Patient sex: M
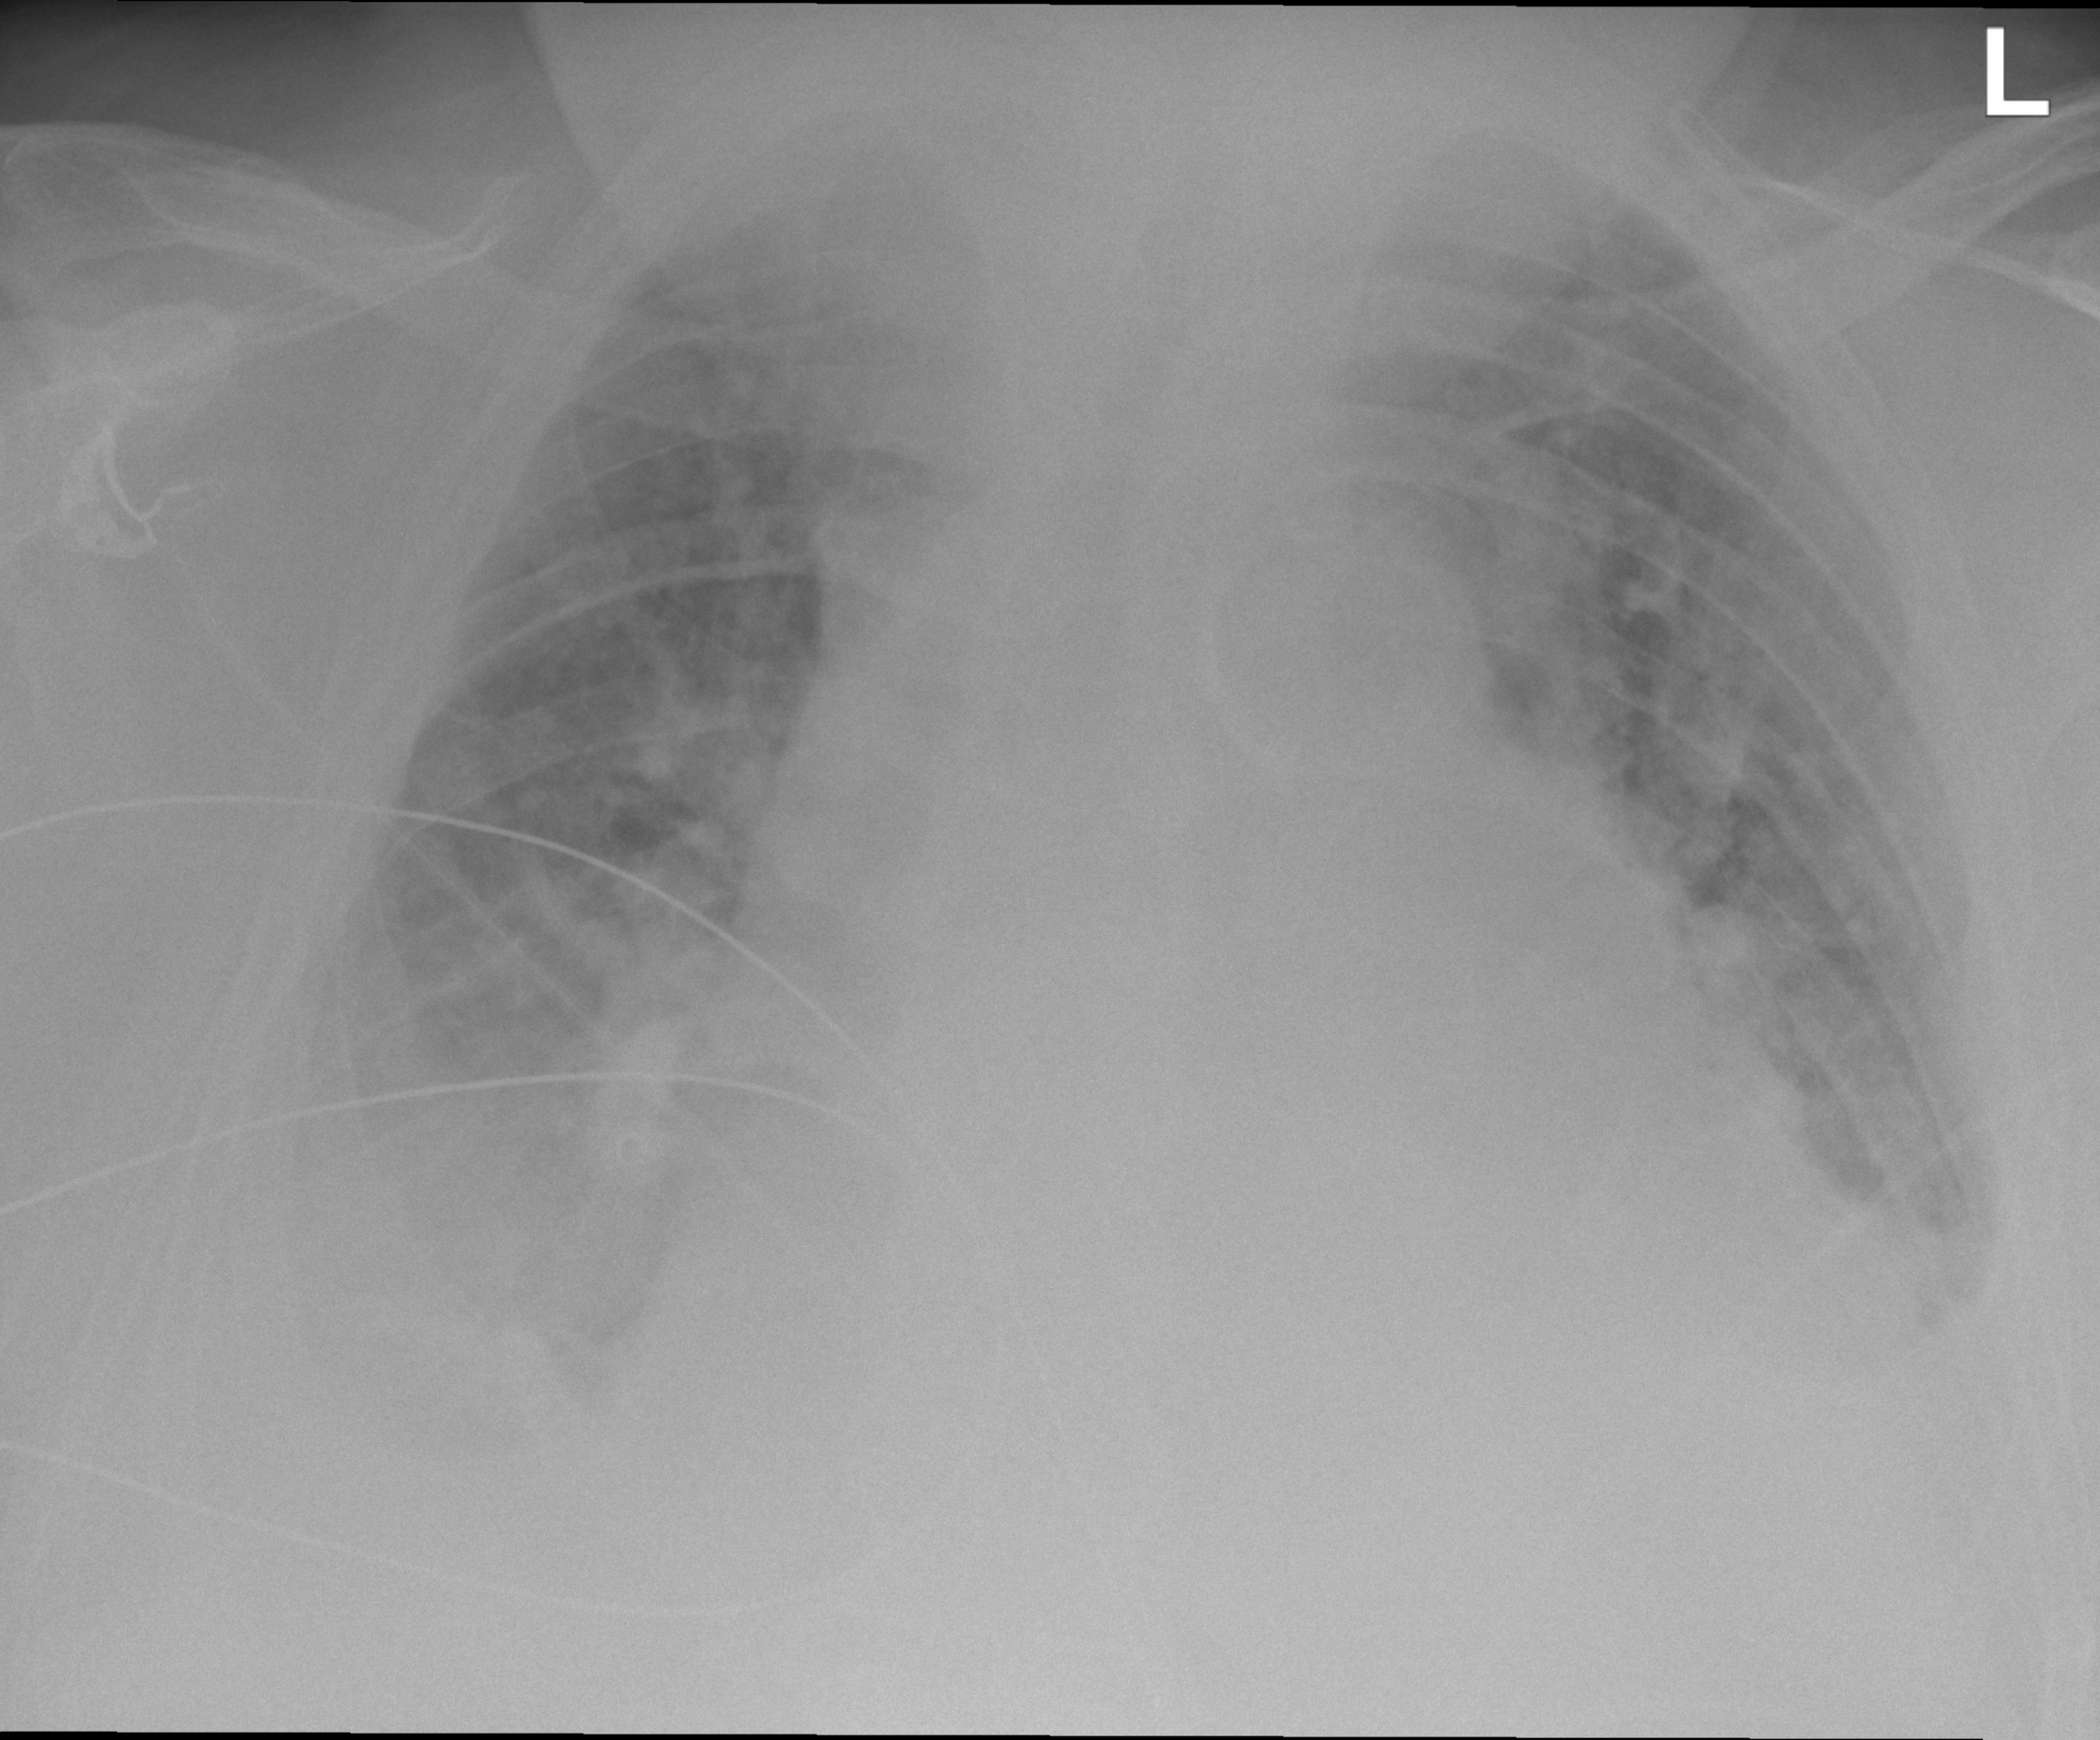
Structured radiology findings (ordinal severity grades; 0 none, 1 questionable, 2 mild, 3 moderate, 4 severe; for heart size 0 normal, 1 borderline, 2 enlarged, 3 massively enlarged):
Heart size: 2
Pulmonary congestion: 3
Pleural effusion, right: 3
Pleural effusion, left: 3
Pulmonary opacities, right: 1
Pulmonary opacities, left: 1
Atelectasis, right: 2
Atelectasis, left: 2